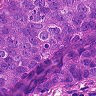
Metastatic tissue present: yes